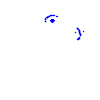
Particle: proton